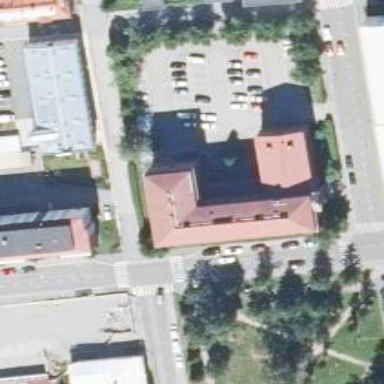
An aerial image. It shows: School building.